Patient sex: M
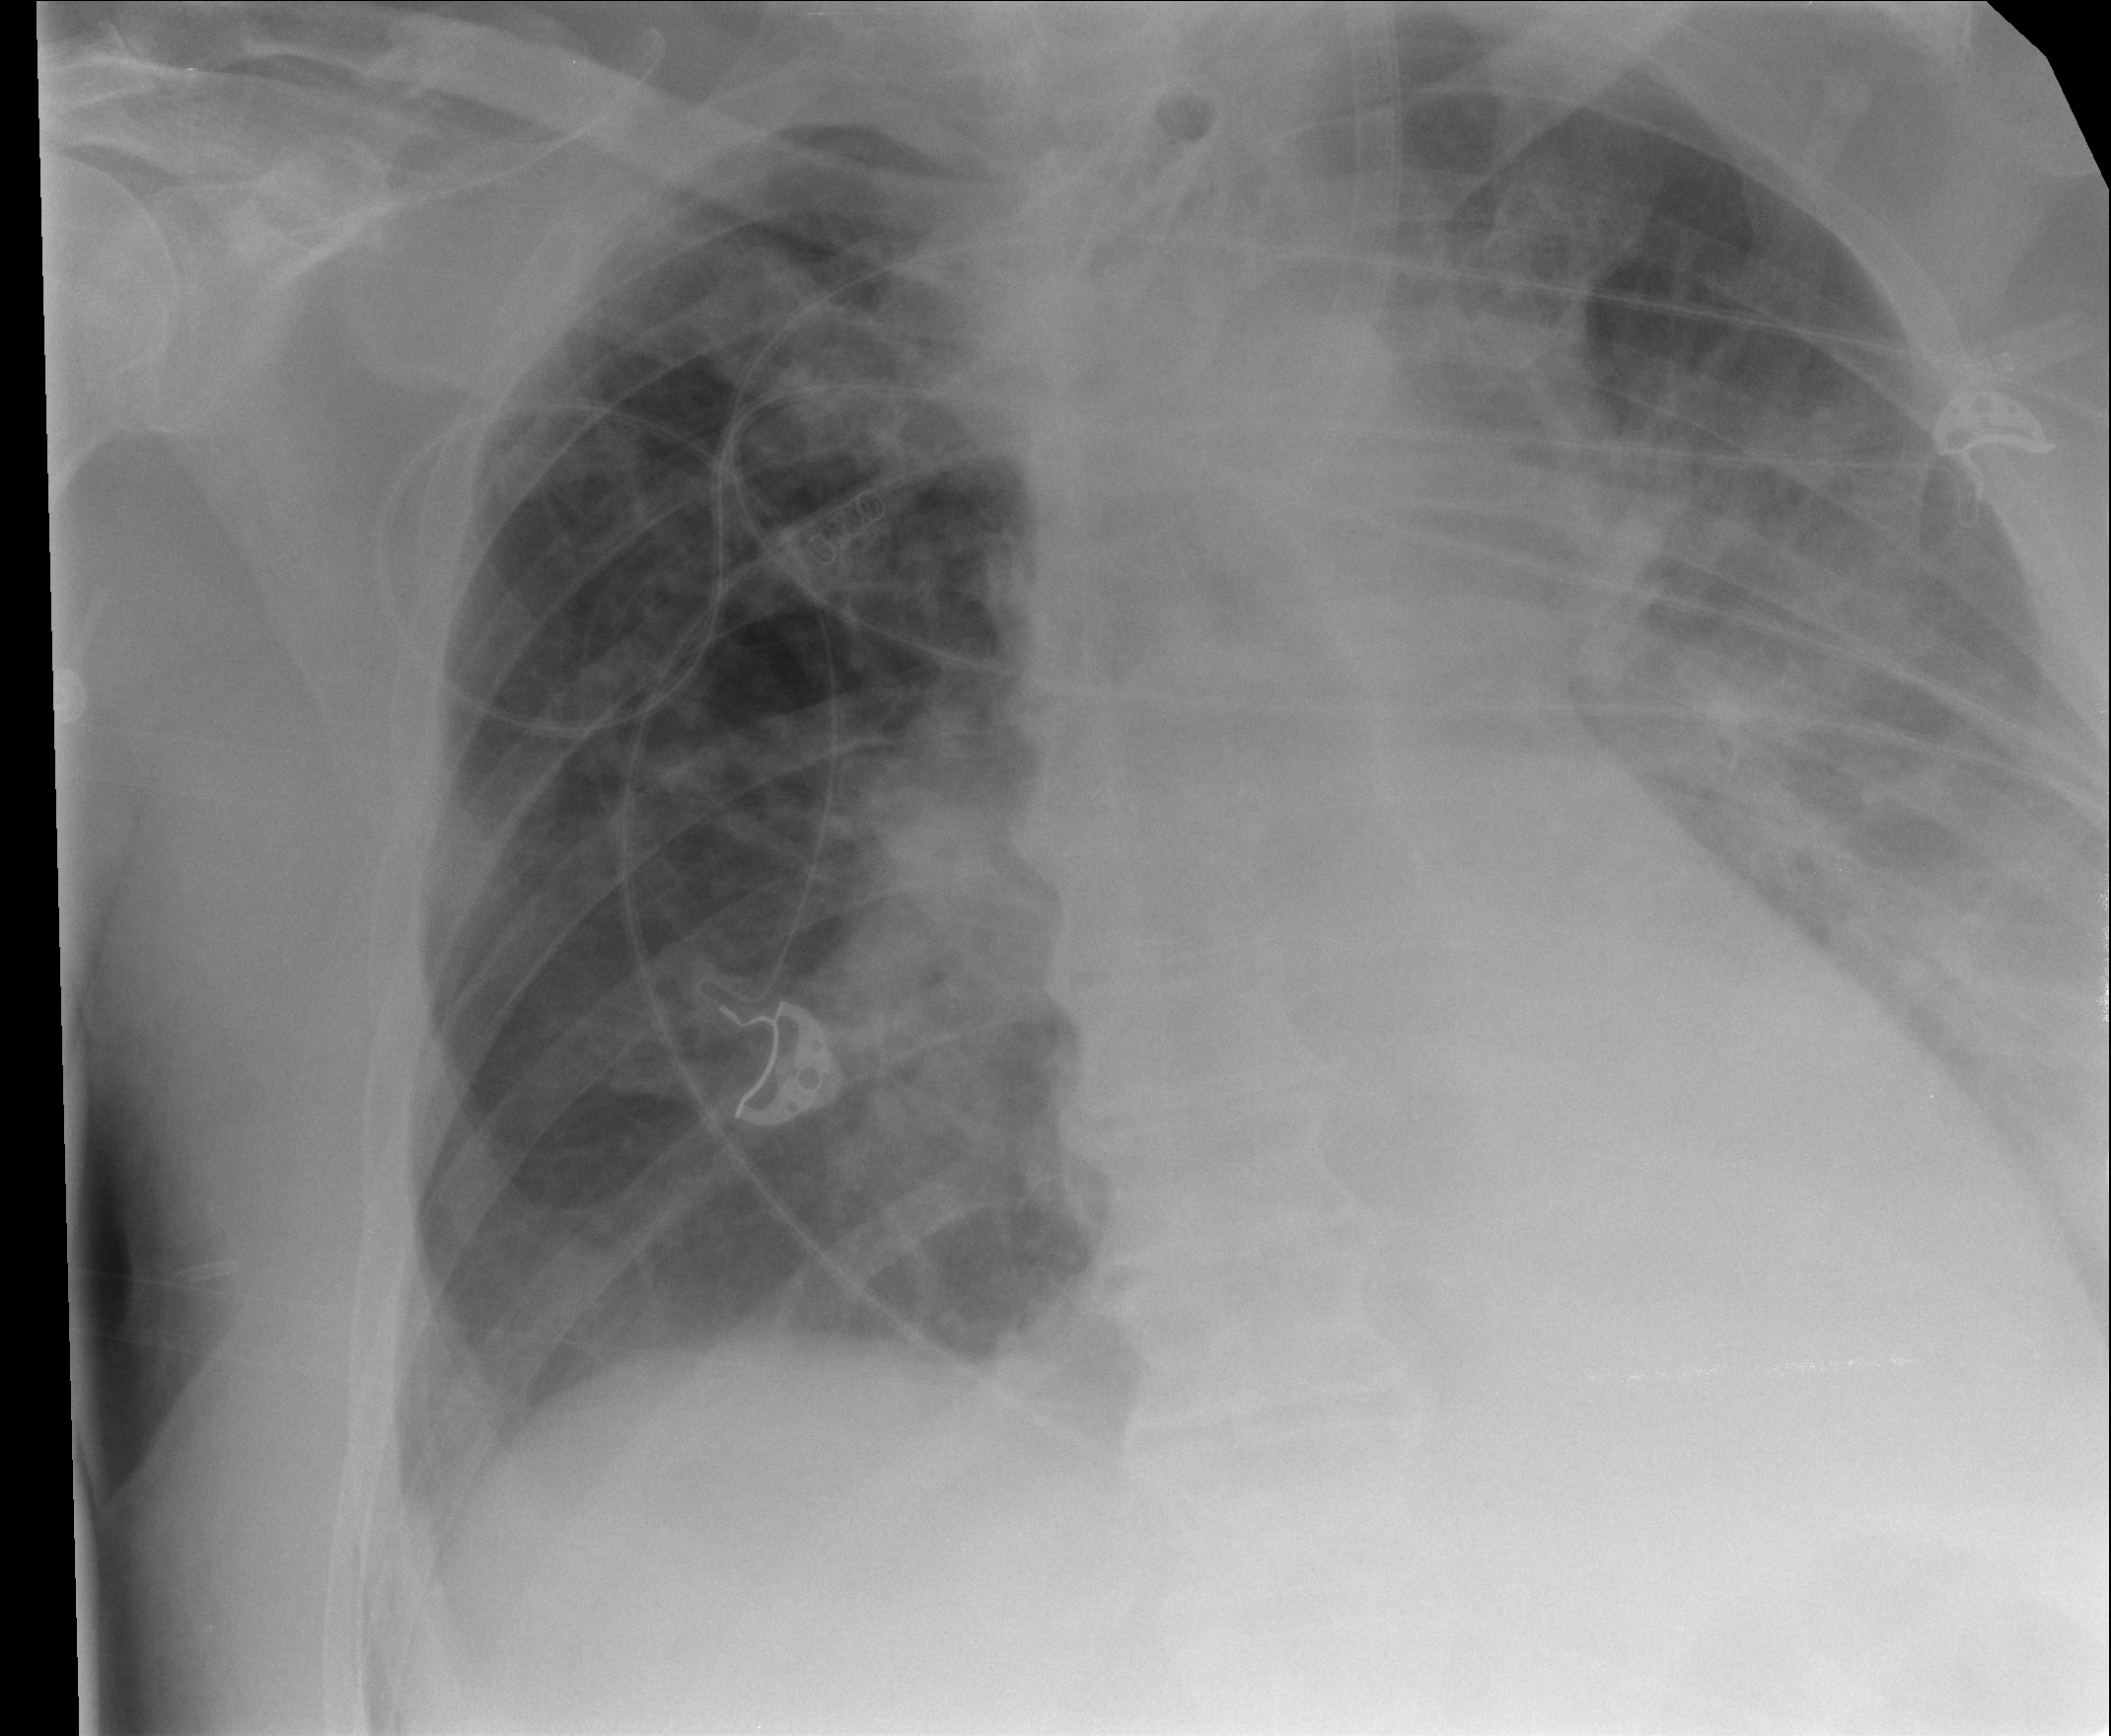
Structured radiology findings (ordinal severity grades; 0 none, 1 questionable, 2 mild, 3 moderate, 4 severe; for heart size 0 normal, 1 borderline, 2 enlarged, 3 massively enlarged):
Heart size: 0
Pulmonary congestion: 2
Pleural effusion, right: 0
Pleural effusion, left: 2
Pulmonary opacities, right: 2
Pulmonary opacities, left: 2
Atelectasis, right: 0
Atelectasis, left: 2